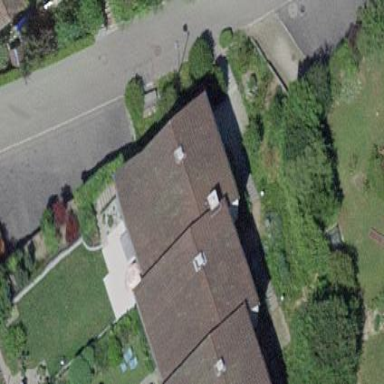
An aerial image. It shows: Residential building with terrace.